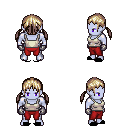
a pixel art fantasy rpg character, male body template, dark elf, purple skin, white pirate shirt, red pants, white blonde twin-tailed hairstyle, metal gloves, black slippers, four views (front, back, left, right), 2x2 character sprite sheet, small pixel art, hard edges, no anti-aliasing